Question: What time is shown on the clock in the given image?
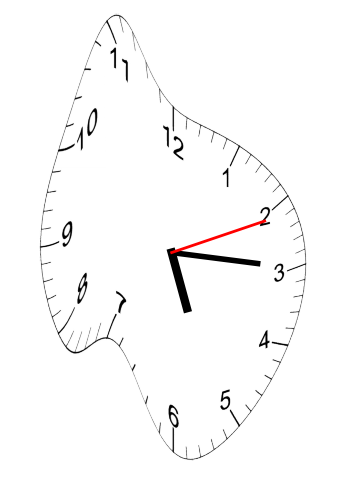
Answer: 05:15:11